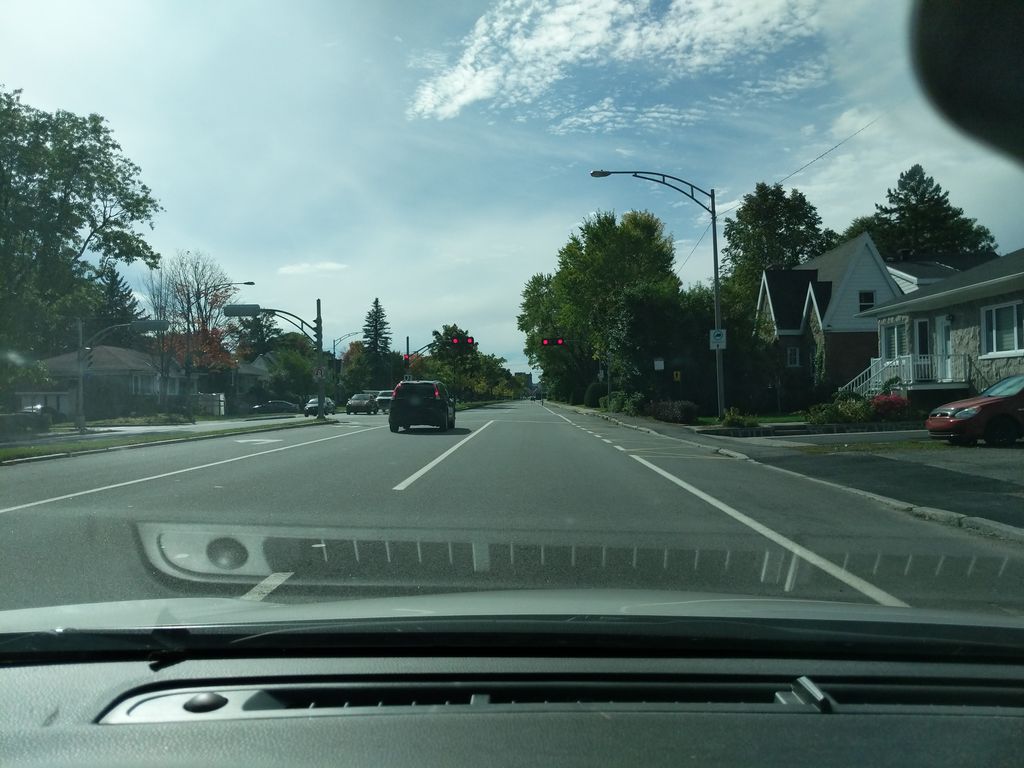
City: quebec_city